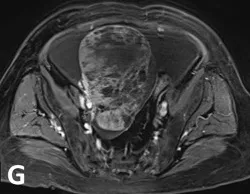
Enhanced magnetic resonance images. Of the case.
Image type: radiology (mri)